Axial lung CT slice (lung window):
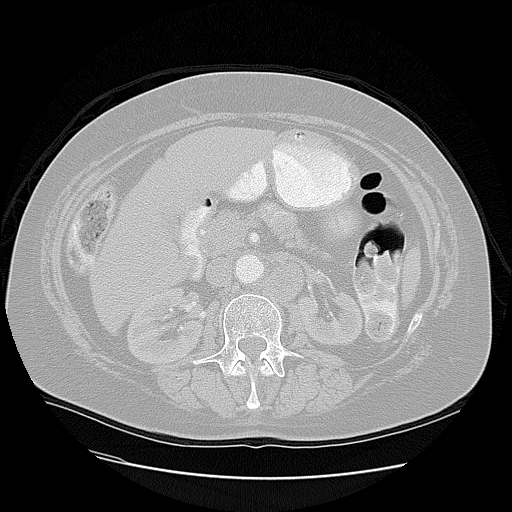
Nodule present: no